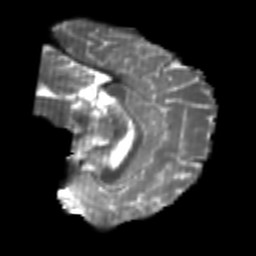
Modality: T2w
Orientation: sagittal
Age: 22
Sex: male
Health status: healthy
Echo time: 0.074 s